Field crop: maize
Growth stage: 1
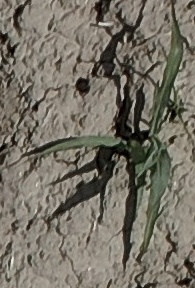
Species: sorghum